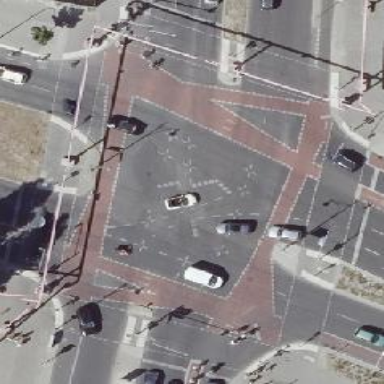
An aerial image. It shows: Junction.